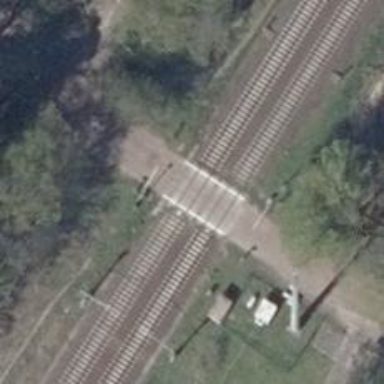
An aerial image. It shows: Level crossing with lights at railway intersection.